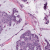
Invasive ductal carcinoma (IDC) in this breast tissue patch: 1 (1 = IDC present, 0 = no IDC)